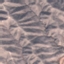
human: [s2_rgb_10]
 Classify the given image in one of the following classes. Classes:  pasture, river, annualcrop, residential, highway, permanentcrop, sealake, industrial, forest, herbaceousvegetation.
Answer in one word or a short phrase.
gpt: HerbaceousVegetation